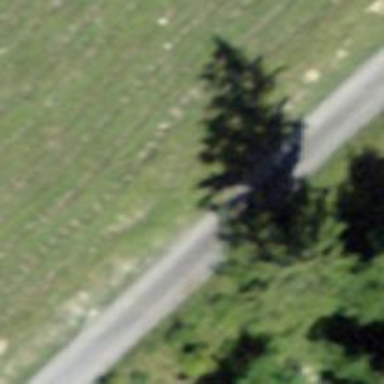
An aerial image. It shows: Well-maintained track road with grade 1 tracktype.